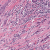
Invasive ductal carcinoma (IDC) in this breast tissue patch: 1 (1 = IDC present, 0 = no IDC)